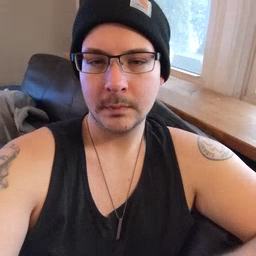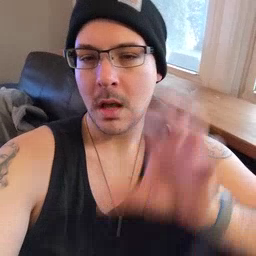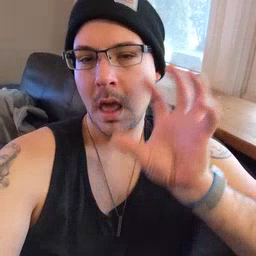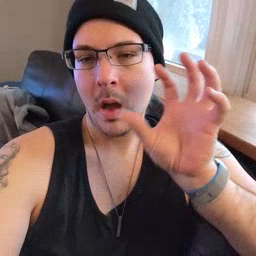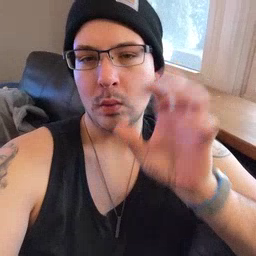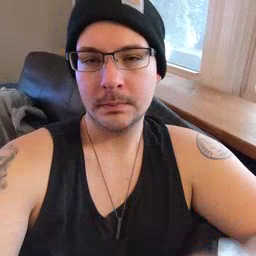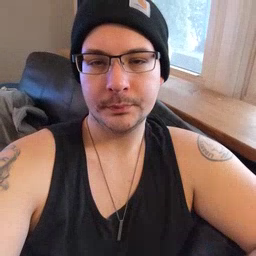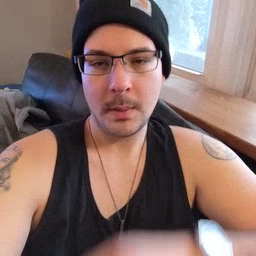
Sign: cloud